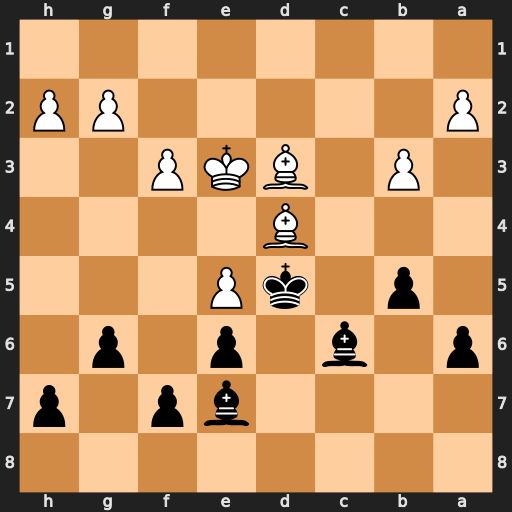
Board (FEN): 8/4bp1p/p1b1p1p1/1p1kP3/3B4/1P1BKP2/P5PP/8
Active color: b
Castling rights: -
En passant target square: -
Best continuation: Bg5+ f4 Bxf4+ Kxf4 Kxd4